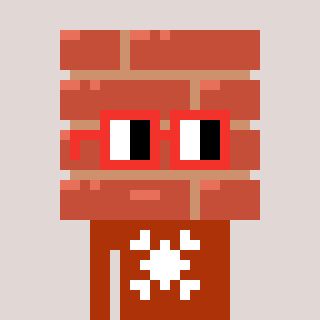
a pixel art character with square red glasses, a wall-shaped head and a hotbrown-colored body on a warm background